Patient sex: F
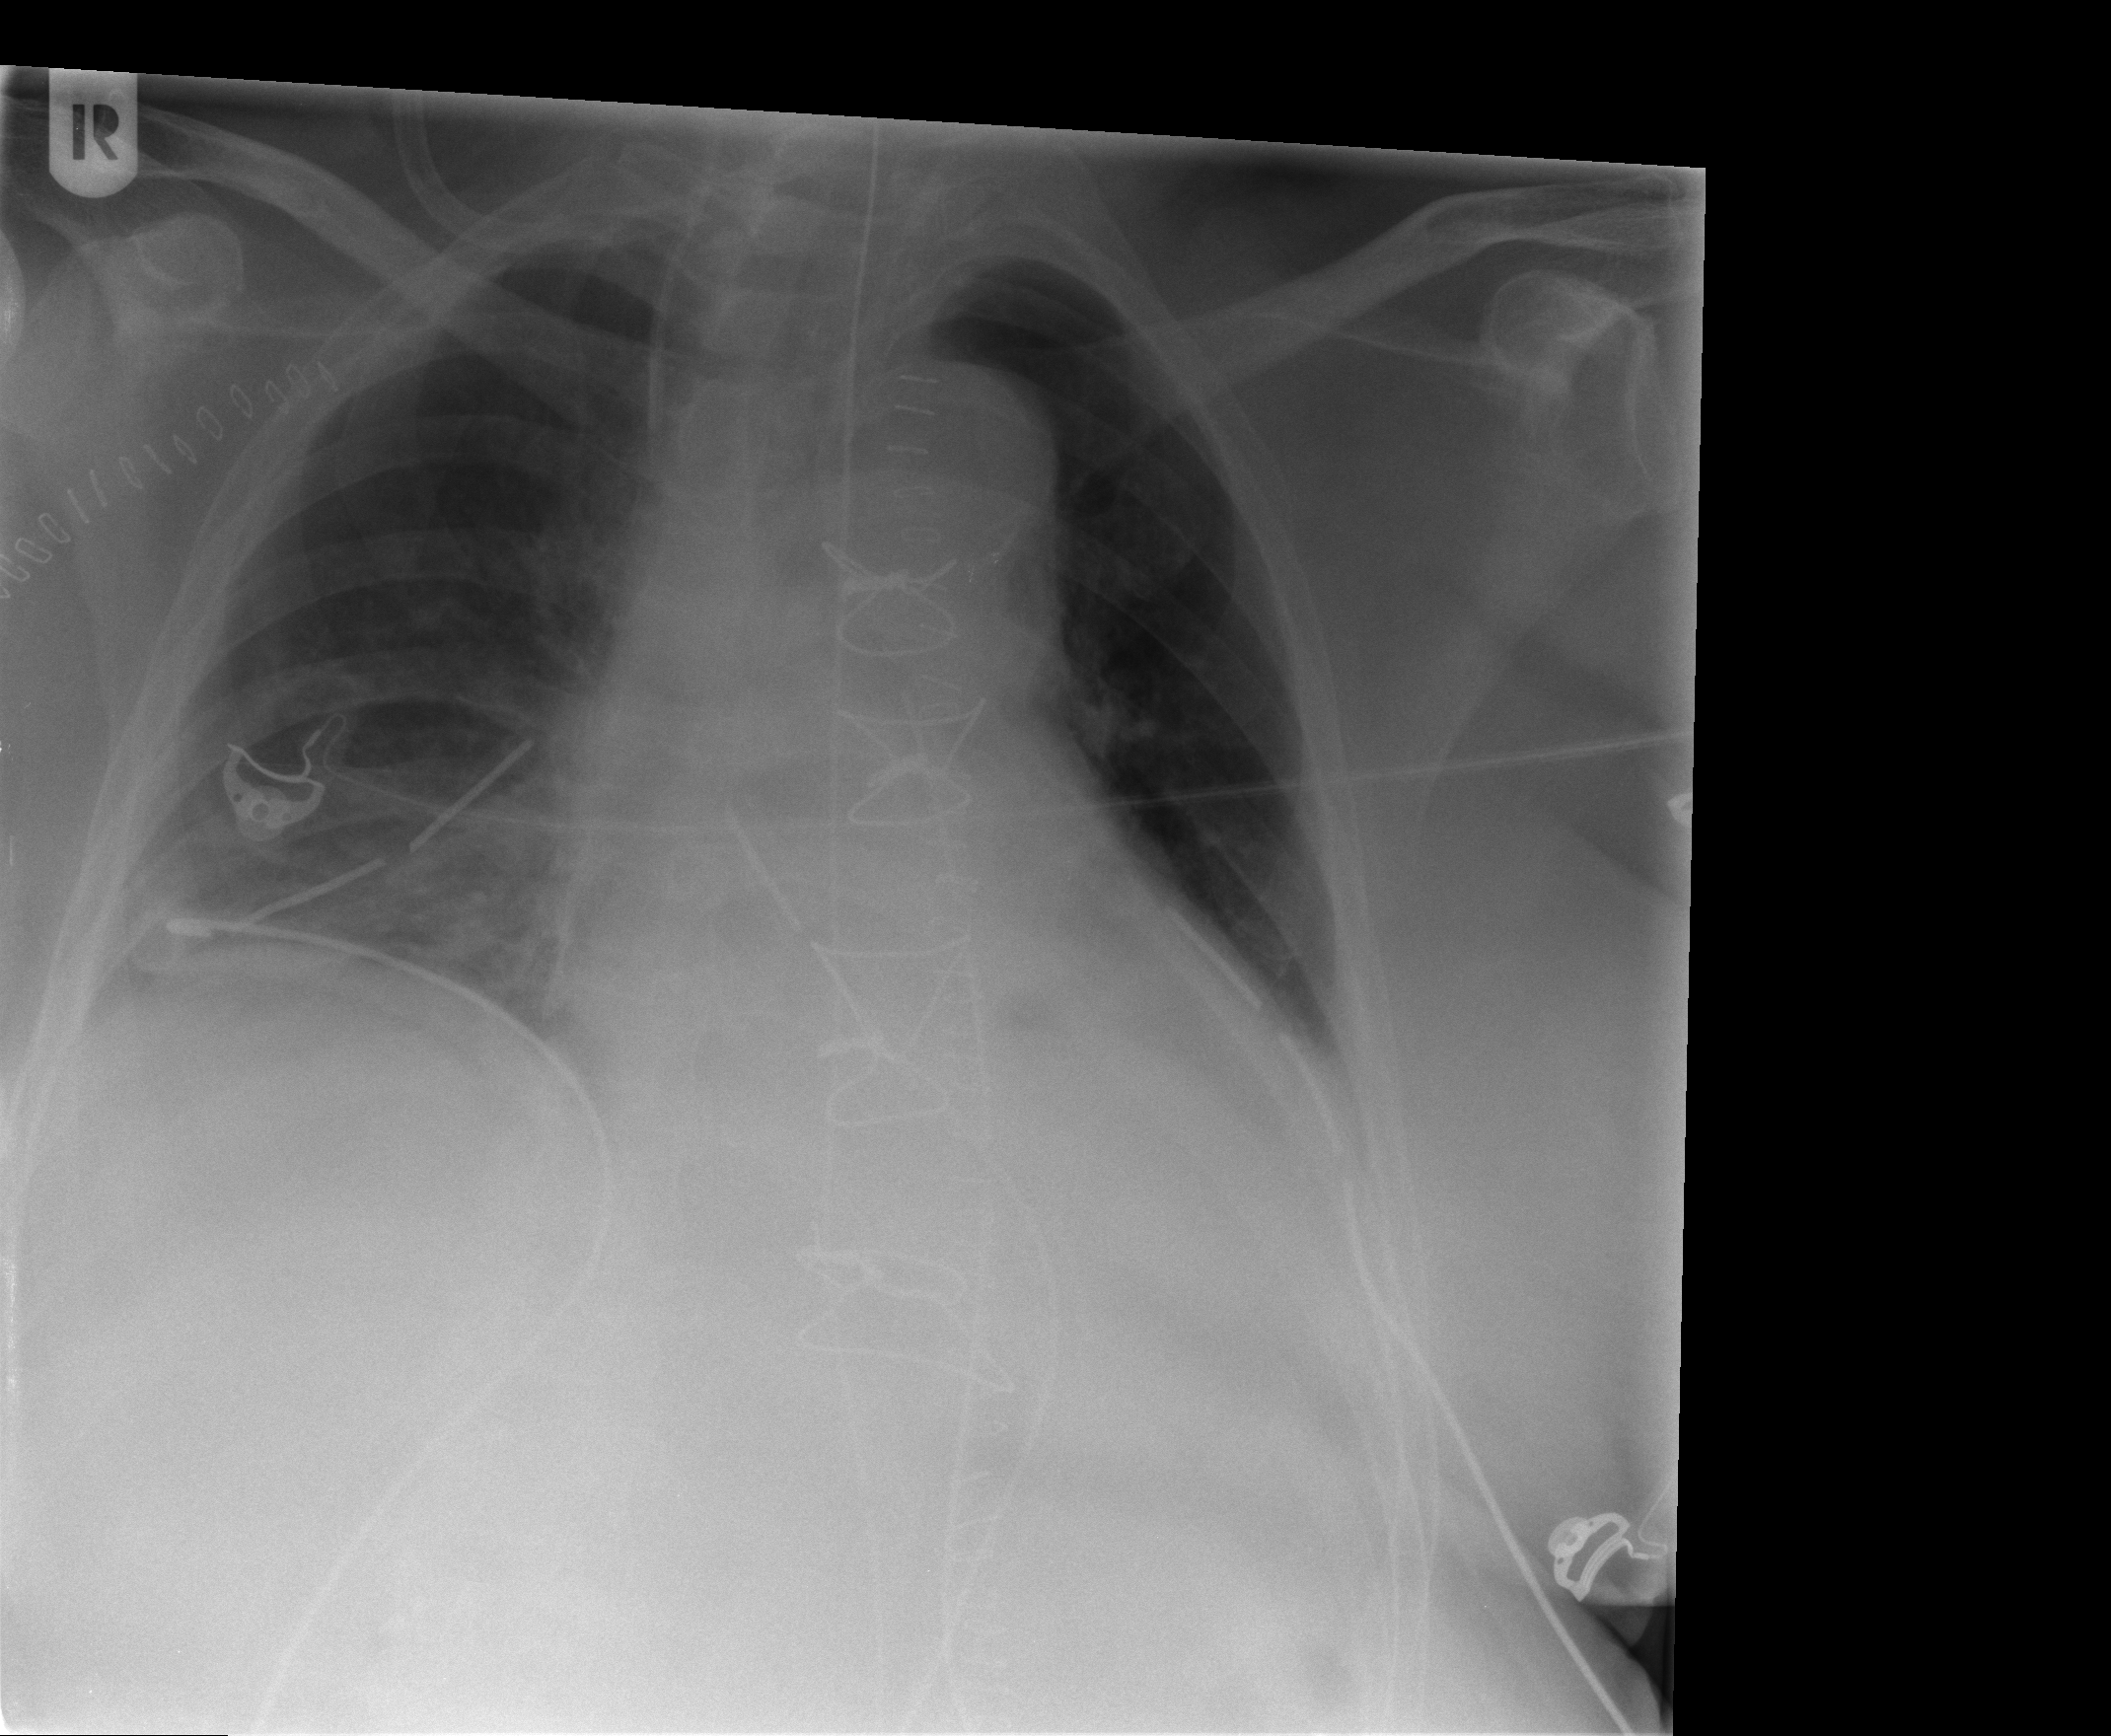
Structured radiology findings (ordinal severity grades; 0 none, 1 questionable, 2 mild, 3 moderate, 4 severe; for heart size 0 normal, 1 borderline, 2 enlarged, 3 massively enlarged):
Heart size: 2
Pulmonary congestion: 1
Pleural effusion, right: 0
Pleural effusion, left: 1
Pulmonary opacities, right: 2
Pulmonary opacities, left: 0
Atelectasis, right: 1
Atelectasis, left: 1